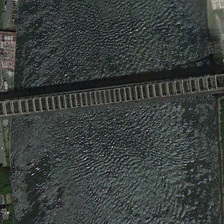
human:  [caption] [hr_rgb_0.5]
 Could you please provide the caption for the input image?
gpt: a small river is between the two hills .

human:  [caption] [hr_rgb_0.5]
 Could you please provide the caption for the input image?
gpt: a long bridge is between the two mountains .

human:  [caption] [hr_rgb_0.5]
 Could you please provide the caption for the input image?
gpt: a bridge is over a river with some green trees and several buildings in two sides .

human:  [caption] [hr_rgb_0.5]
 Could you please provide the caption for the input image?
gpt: a bridge is over a river with some green trees and several buildings in two sides .

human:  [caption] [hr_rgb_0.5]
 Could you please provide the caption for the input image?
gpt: a long bridge is between the two mountains .